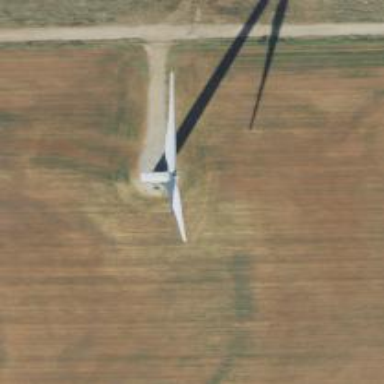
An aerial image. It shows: Wind generator in the form of horizontal axis wind turbine.